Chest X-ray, AP view. Patient: 52 years old, sex M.
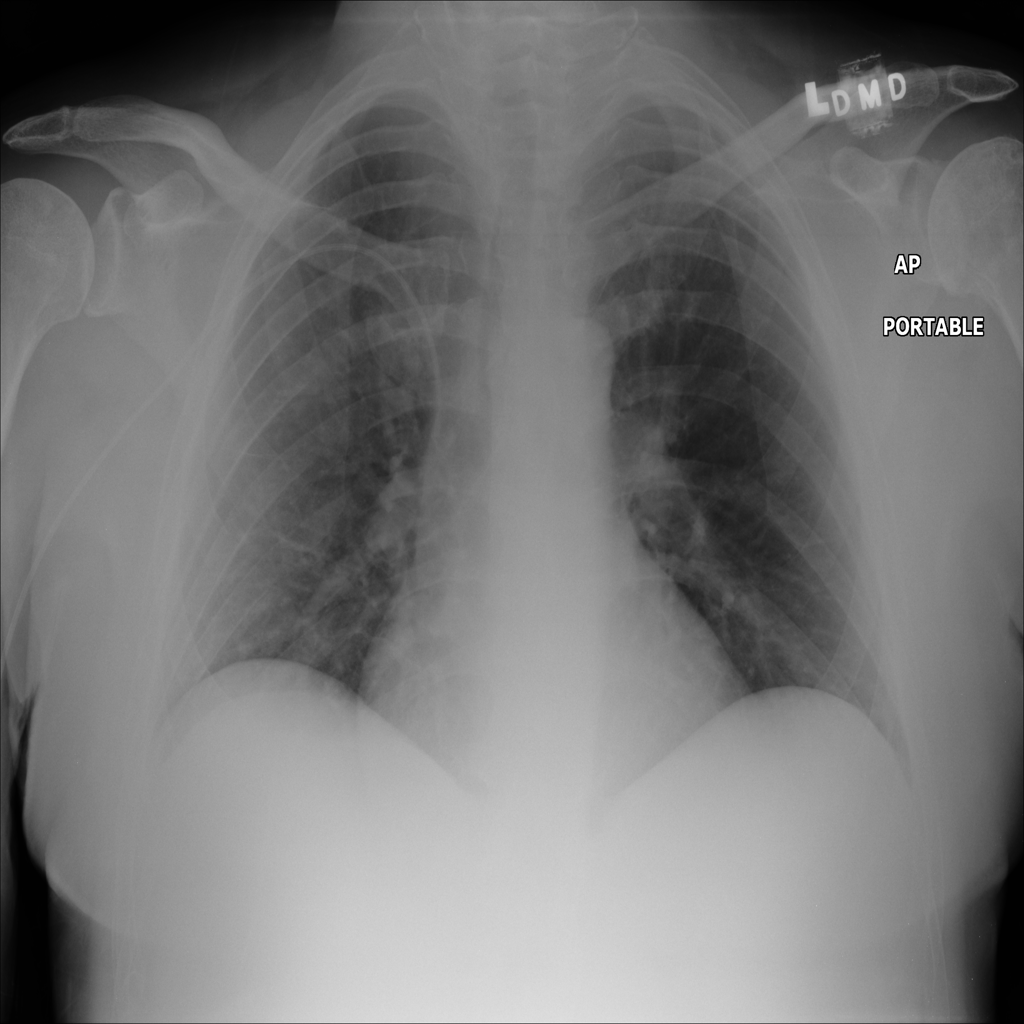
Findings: Atelectasis